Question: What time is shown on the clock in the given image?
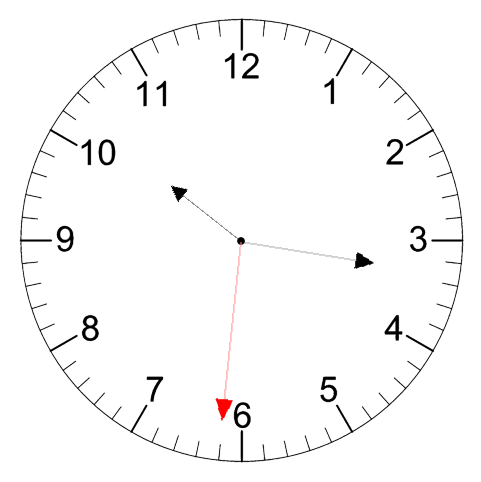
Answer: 10:16:31